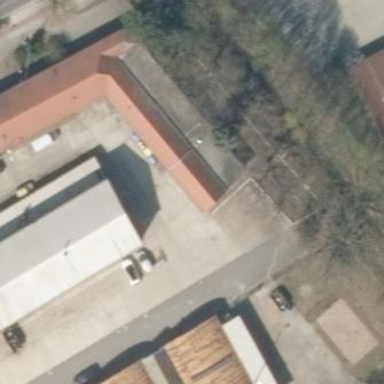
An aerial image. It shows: Commercial building.